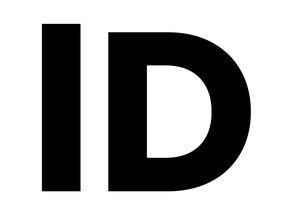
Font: Poppins-Bold